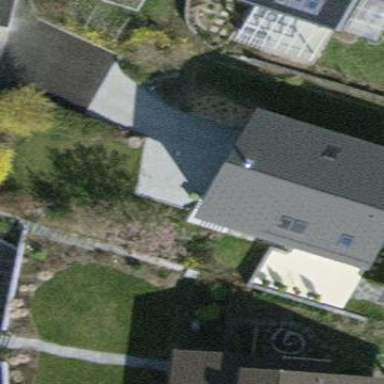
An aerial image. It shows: Detached building.